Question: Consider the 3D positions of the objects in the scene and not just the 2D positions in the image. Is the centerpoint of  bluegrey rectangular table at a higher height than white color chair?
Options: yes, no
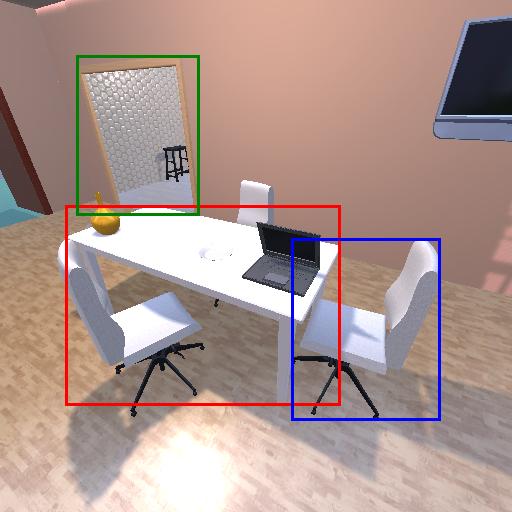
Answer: yes